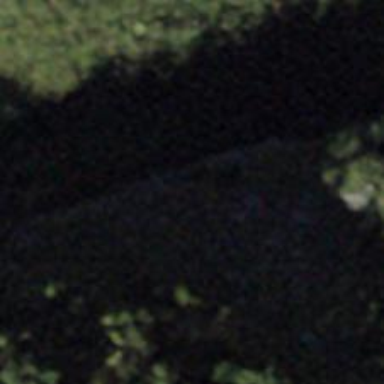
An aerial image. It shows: Natural cliff.